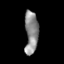
Tissue: skin
Cell type: Epithelial cells
Senescence score: 0.2534
Nuclear area (px): 563
Mean DAPI intensity: 139.101